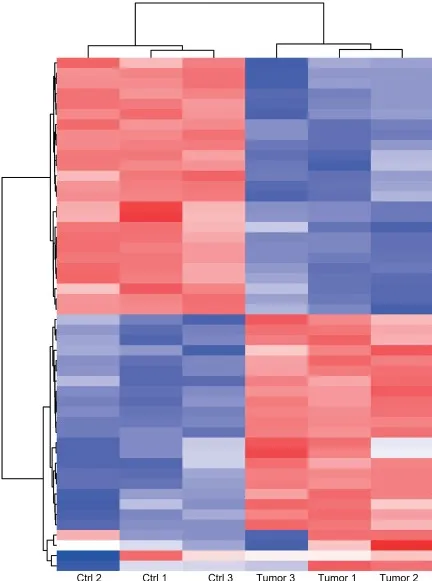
Heatmap illustrating the pathways associated with DEGs between the high- and low-risk subgroups according to GSVA.
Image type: chart (chart)